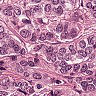
Metastatic tissue present: yes